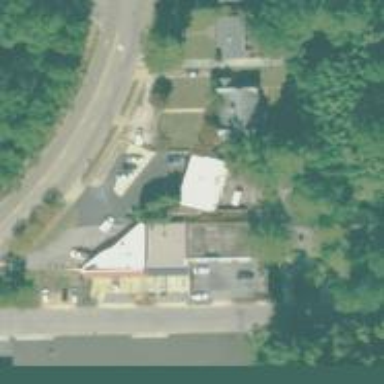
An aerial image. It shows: Veterinary facility.